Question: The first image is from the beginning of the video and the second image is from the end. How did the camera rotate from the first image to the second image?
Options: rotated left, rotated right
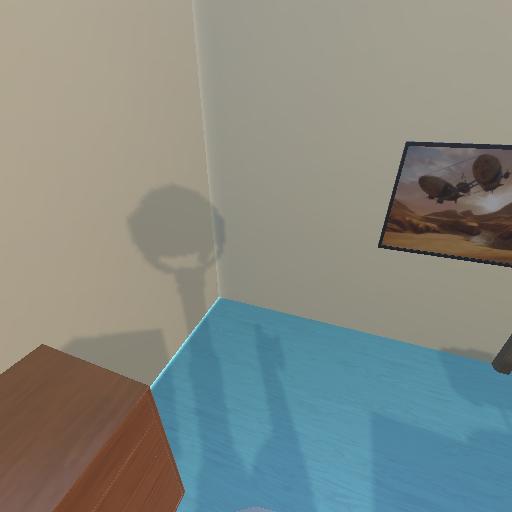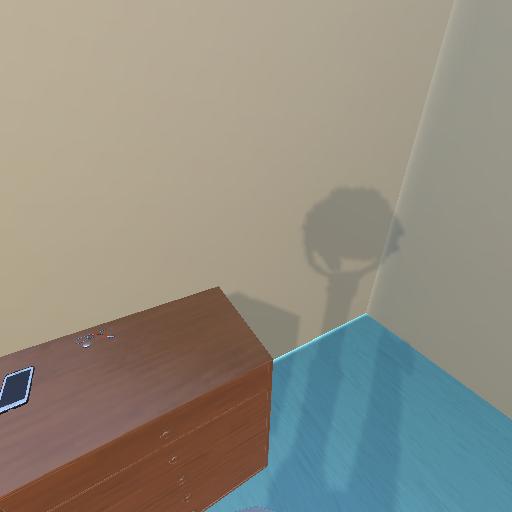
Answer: rotated left